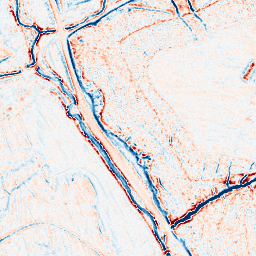
Category: edge_preserving
Decomposition family: bilateral
Decomposition parameters: d: 9
sigma_color: 25
sigma_space: 75
Upsampling method: regularized
Upsampling parameters: scale: 4
lambda_reg: 0.01
Upsampling scale: 4